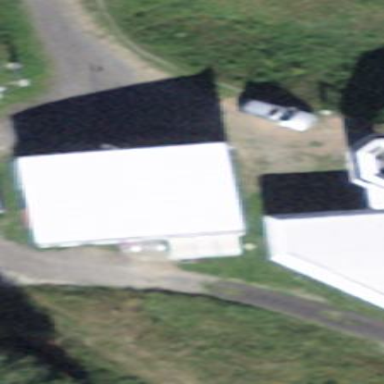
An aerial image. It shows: Office building with unique saltbox roof shape.